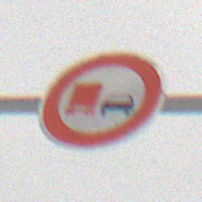
Verkehrszeichen: UeberholverbotKraftfahrzeuge
Umgebung: Outdoor, Nature
Tageszeit: MorningAfternoon
Wetter: Overcast
Licht: Natural
Jahreszeit: Winter
Kontrast: LowContrast